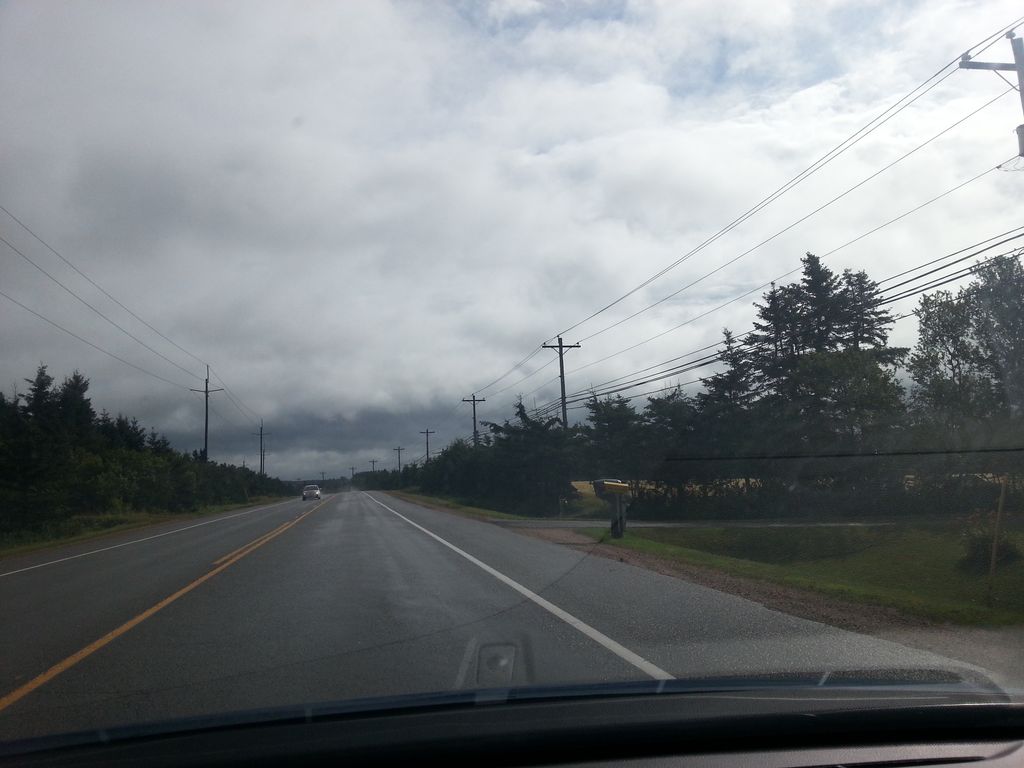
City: charlottetown